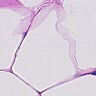
Metastatic tissue present: no